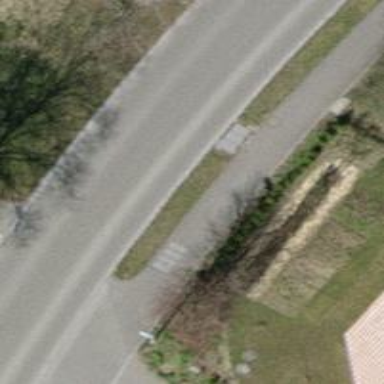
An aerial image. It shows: Tertiary road with asphalt surface and sidewalk on the left.